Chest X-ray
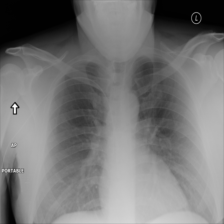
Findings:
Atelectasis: negative
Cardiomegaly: negative
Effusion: negative
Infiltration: positive
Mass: negative
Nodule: negative
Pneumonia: negative
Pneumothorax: negative
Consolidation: negative
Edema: negative
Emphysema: negative
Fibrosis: negative
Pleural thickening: negative
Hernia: negative